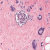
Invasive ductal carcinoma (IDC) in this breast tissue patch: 1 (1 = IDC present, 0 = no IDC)